Current action and preconditions to check: trajectory_clear

Your task: For each precondition in the list above, predict whether it will hold at this action.

Consider the current scene as observed from the mobile robot's camera, and analyze the predicted future states of all dynamic agents (e.g., people, animals, vehicles, or any moving entities) within the NEXT SECOND.

IMPORTANT: Only answer "very likely" if you are absolutely certain—based on strong, clear evidence—that a dynamic agent will violate the precondition in the predicted future state. Do NOT answer "very likely" for unlikely, ambiguous, or low-probability risks.

Ask yourself for each precondition: Is there a high probability, with clear and convincing evidence, that the predicted future states of any dynamic agent will interfere with the predicted future state of the currently executing action within the NEXT SECOND, causing that precondition to fail?

Assess the risk level based on these predictions. Use "likely" or "very likely" if motions create a clear risk of interference.

Use "neutral" or "improbable" if agents are nearby but their predicted paths are clearly diverging or non-conflicting.

Failure Risk Categories: "very improbable", "improbable", "neutral", "likely", "very likely"

Answer Format: Output ONLY the probability_of_failure value from these categories: "very improbable", "improbable", "neutral", "likely", "very likely"

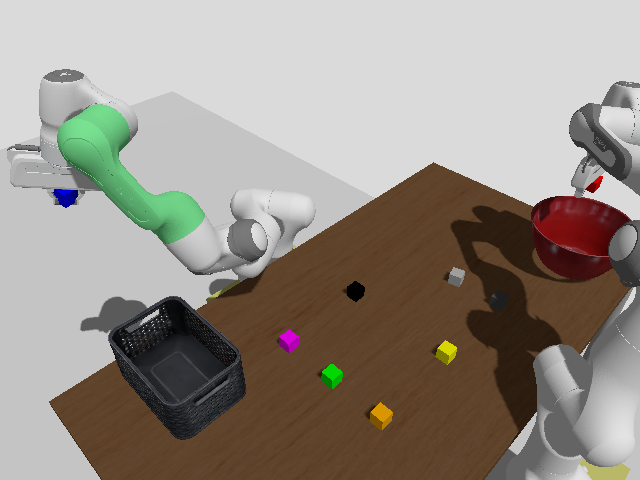

Answer: very improbable